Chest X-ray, PA view. Patient: 24 years old, sex F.
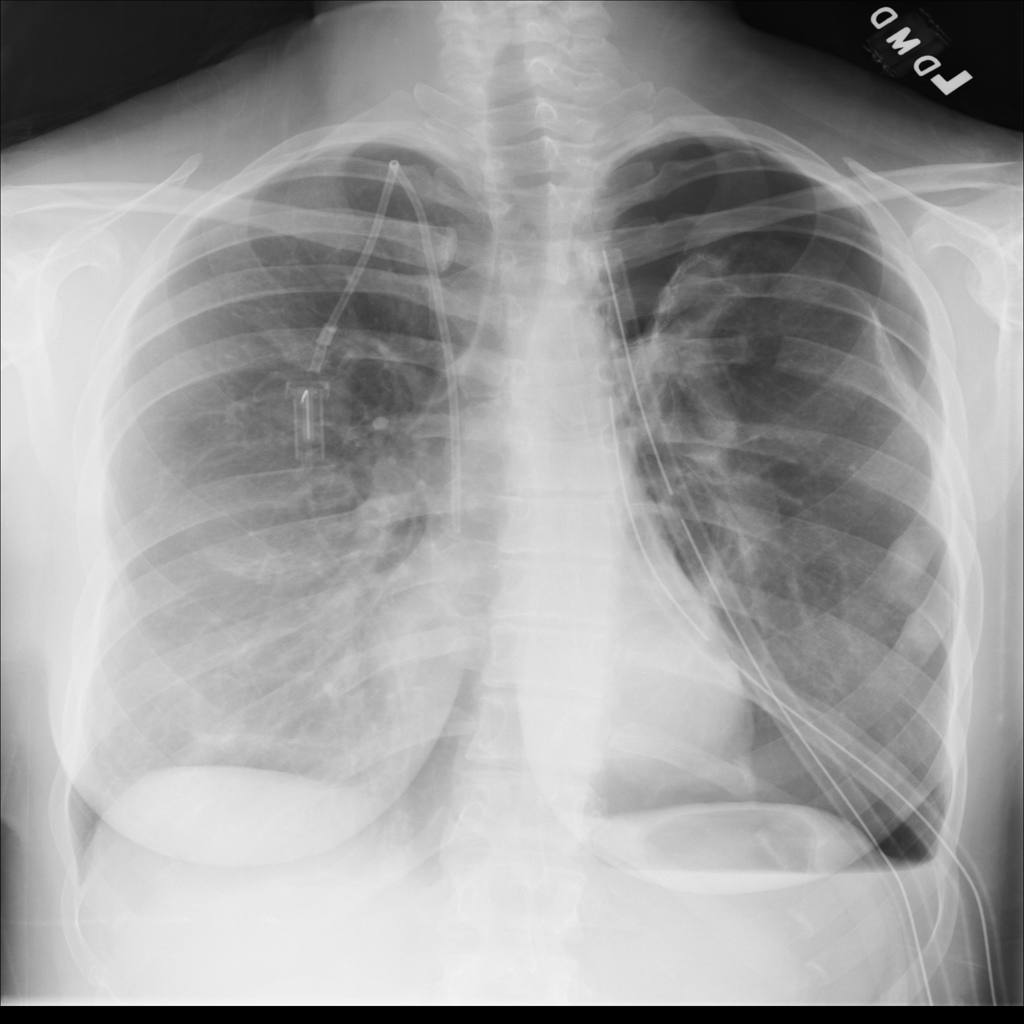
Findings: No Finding